Interaction volume radius: 5 \u00c5
Interaction volume height: 35 \u00c5
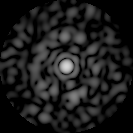
Disorder parameter: 0.8357